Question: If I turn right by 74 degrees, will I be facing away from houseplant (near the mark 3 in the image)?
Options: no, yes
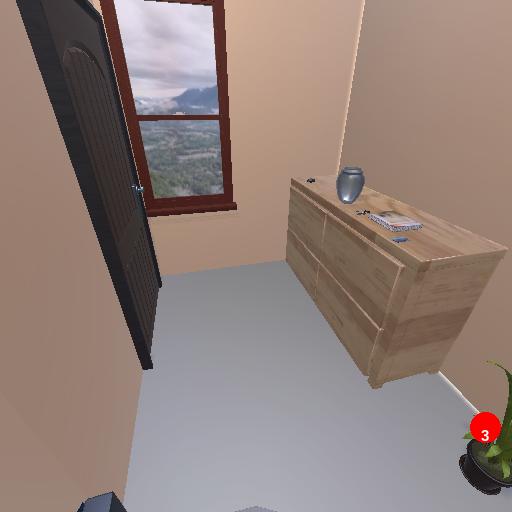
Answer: no